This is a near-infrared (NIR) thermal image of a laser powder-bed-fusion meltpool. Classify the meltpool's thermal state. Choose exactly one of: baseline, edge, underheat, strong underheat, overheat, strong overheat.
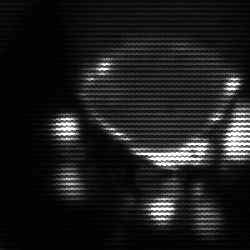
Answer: edge